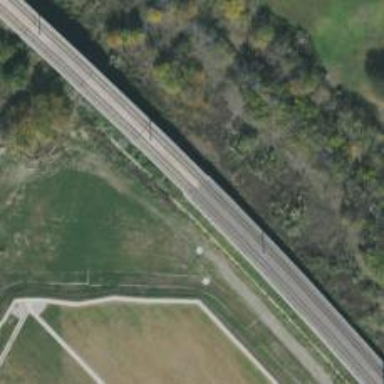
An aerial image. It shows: Bridge for light rail railway electrified with contact line.